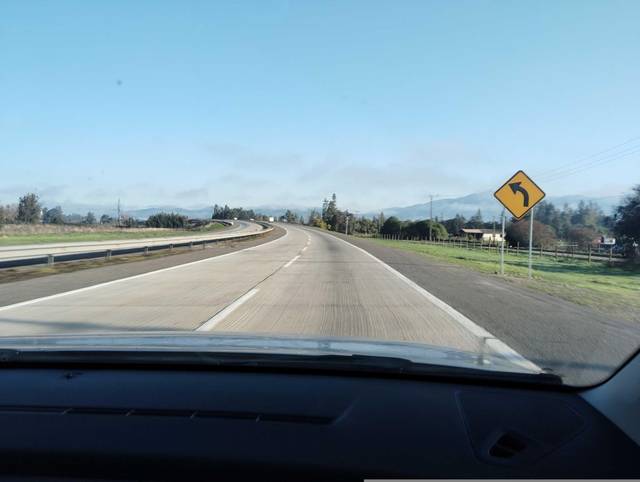
Region: Chile
Coordinates: -33.652, -71.261